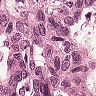
Metastatic tissue present: yes